Field crop: maize
Growth stage: 2
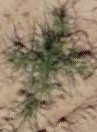
Species: salsola